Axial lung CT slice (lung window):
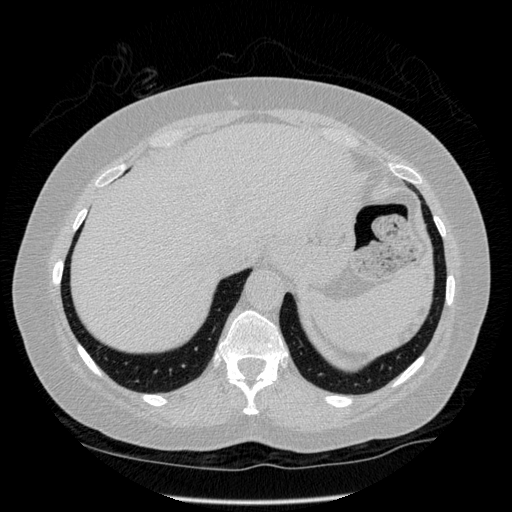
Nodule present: no